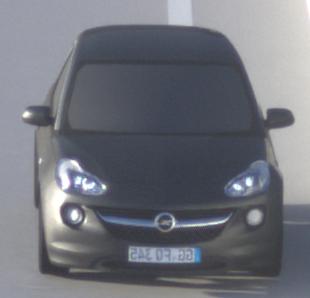
Make: Opel
Model: ADAM 1.2
Detailed model: ADAM
Model produced from: 2013/01
Model produced until: 2014/11
Doors: 3
Color: gray
Road condition: dry road
Daytime: sunrise or sunset
Contrast: high contrast